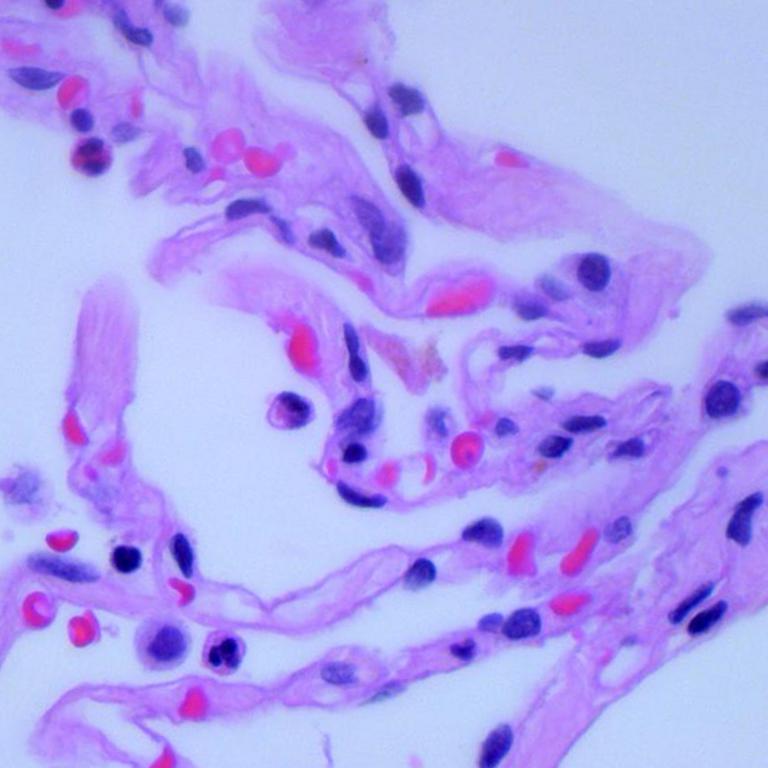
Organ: lung
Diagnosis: benign